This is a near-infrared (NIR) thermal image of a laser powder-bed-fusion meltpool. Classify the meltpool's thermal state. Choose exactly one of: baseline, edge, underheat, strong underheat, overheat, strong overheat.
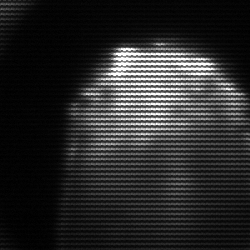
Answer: strong underheat